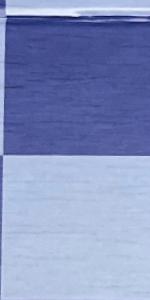
Label: Empty